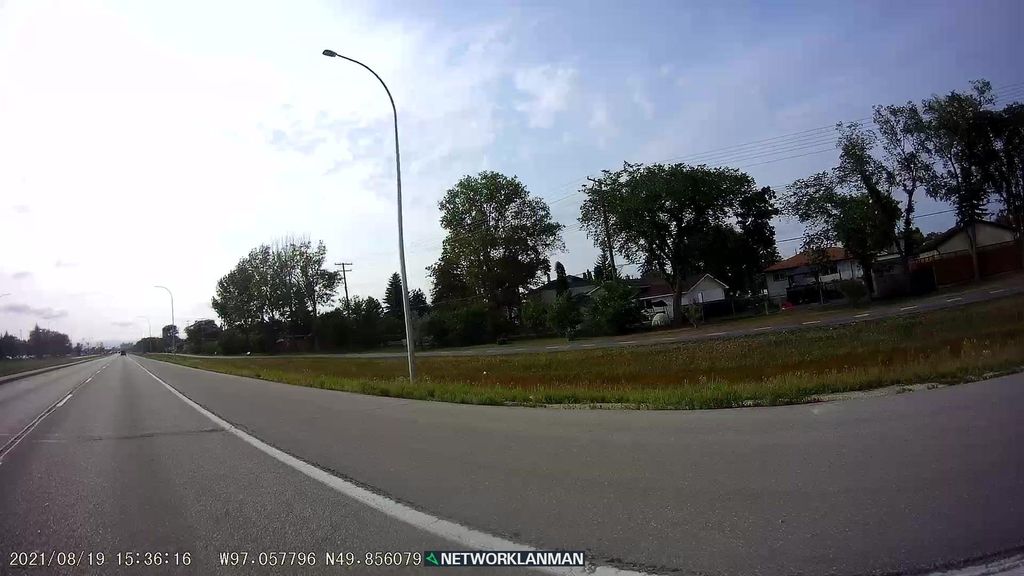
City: winnipeg